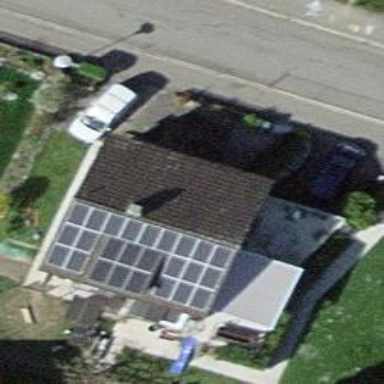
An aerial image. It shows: Solar photovoltaic panel generator located on building's roof.